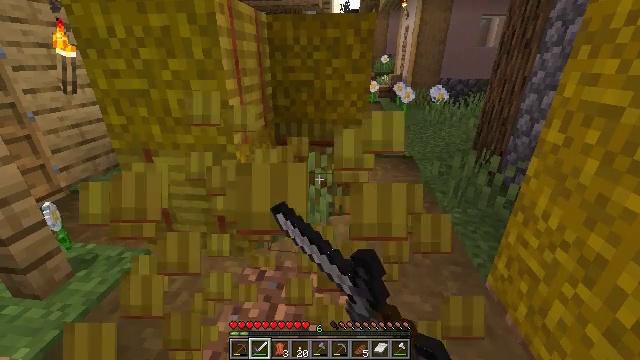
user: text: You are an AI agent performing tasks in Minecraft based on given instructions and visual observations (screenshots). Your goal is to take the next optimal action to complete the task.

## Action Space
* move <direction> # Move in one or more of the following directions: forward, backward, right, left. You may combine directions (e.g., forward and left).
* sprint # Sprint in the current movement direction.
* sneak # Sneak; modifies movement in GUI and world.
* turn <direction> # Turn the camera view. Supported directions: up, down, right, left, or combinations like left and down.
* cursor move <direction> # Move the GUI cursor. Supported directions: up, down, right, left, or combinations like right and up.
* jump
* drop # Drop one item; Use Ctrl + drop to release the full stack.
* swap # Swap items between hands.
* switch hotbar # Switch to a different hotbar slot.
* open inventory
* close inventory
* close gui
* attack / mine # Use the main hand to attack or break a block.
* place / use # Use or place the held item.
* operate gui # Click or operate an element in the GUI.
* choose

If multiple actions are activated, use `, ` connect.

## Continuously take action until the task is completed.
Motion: motion action
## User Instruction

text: Break the hay block to collect it.
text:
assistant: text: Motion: attack / mine